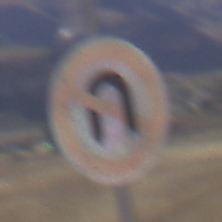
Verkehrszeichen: VerbotWenden
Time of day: Midday
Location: Outdoor (Nature)
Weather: Clear
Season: NotSpecified
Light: Natural